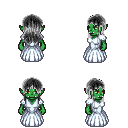
a pixel art fantasy rpg character, female body template, orc, green skin, underdress, magenta pants, gray unkempt hairstyle, maroon shoes, four views (front, back, left, right), 2x2 character sprite sheet, small pixel art, hard edges, no anti-aliasing